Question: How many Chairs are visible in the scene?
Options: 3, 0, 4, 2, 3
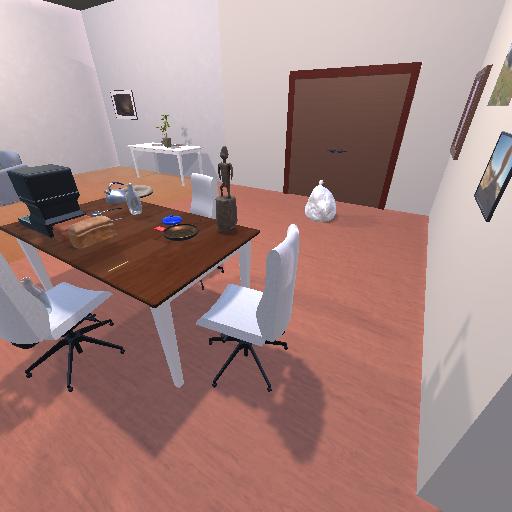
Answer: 3